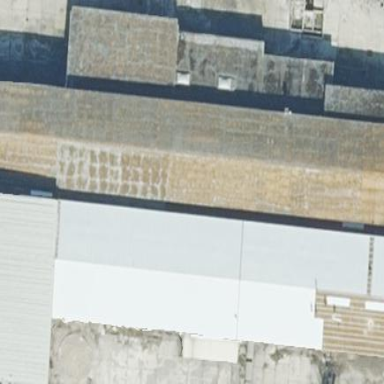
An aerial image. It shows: Industrial building.